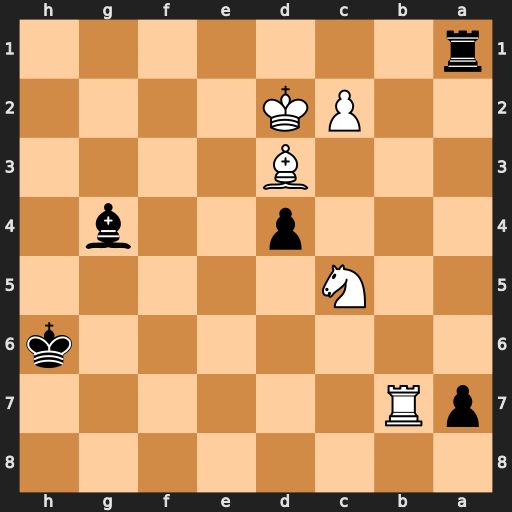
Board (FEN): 8/pR6/7k/2N5/3p2b1/3B4/2PK4/r7
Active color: b
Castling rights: -
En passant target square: -
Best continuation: Rd1#